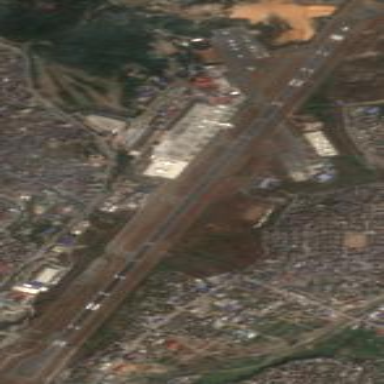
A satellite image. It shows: Runway surface made of asphalt at airport.